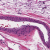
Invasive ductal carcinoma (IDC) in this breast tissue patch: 0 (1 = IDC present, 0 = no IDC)